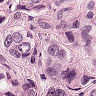
Metastatic tissue present: yes